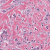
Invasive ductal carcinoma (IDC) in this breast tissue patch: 1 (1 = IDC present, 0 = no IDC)